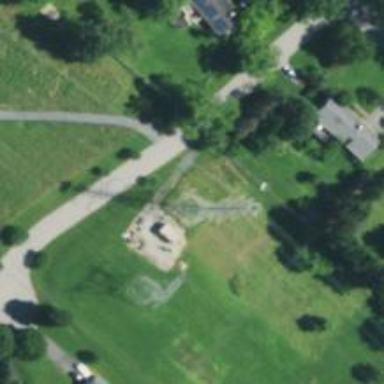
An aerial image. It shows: Man-made mast used for communication purposes.